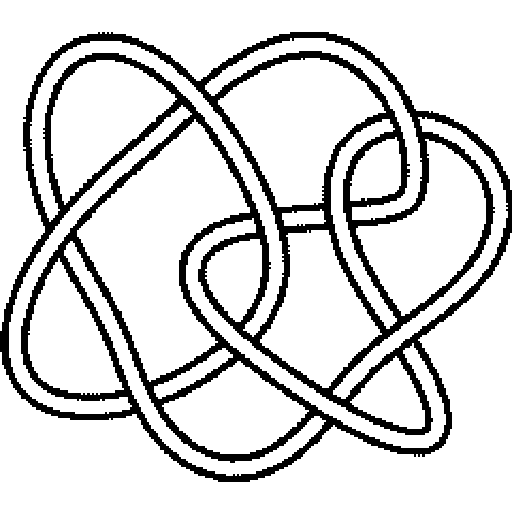
Crossing number: 9